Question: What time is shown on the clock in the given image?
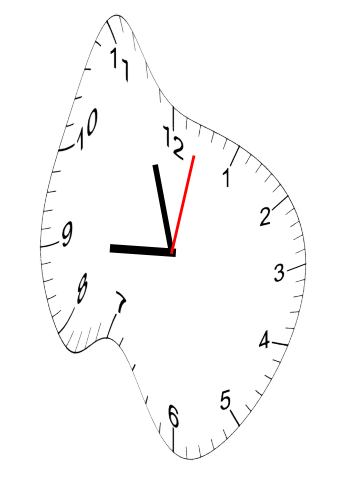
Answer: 08:57:02